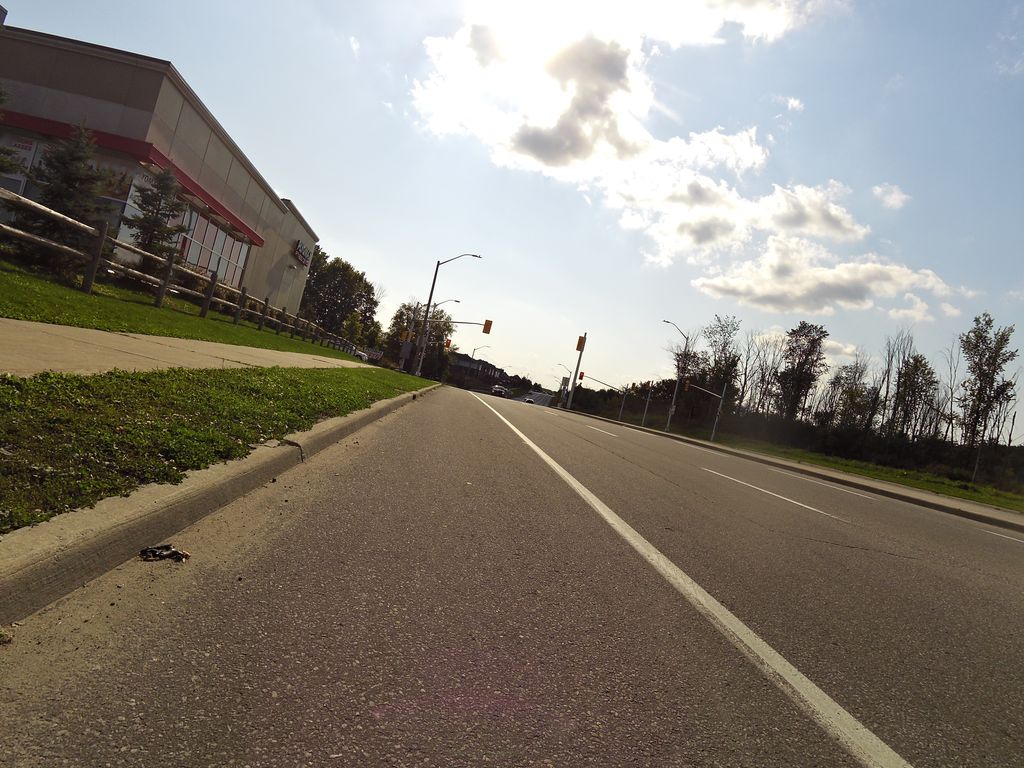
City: ottawa-gatineau